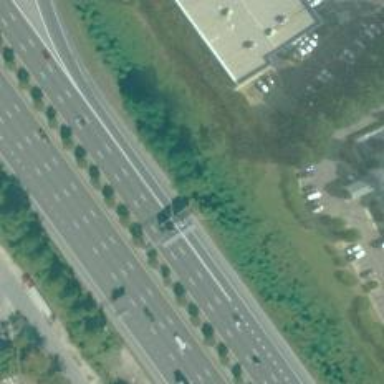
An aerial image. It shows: Motorway junction.